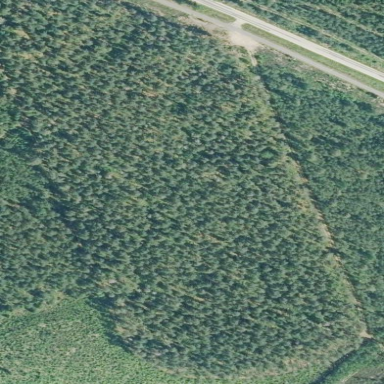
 likely man-made clearing in the landscape."